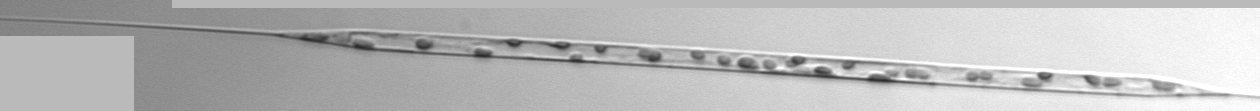
Label: Rhizosolenia